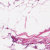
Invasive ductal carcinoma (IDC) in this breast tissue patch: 0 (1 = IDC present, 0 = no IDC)